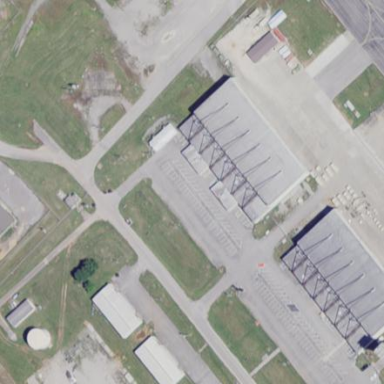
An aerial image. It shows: Hangar building located at airport.